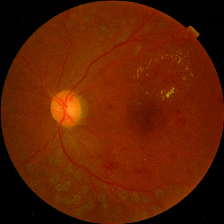
Diabetic retinopathy grade: No DR